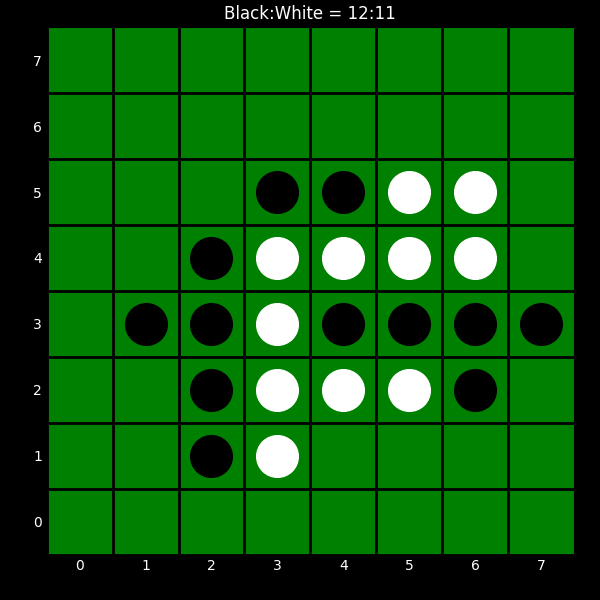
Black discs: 12
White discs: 11